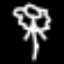
Label: angel